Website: crate-barrel
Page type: cart
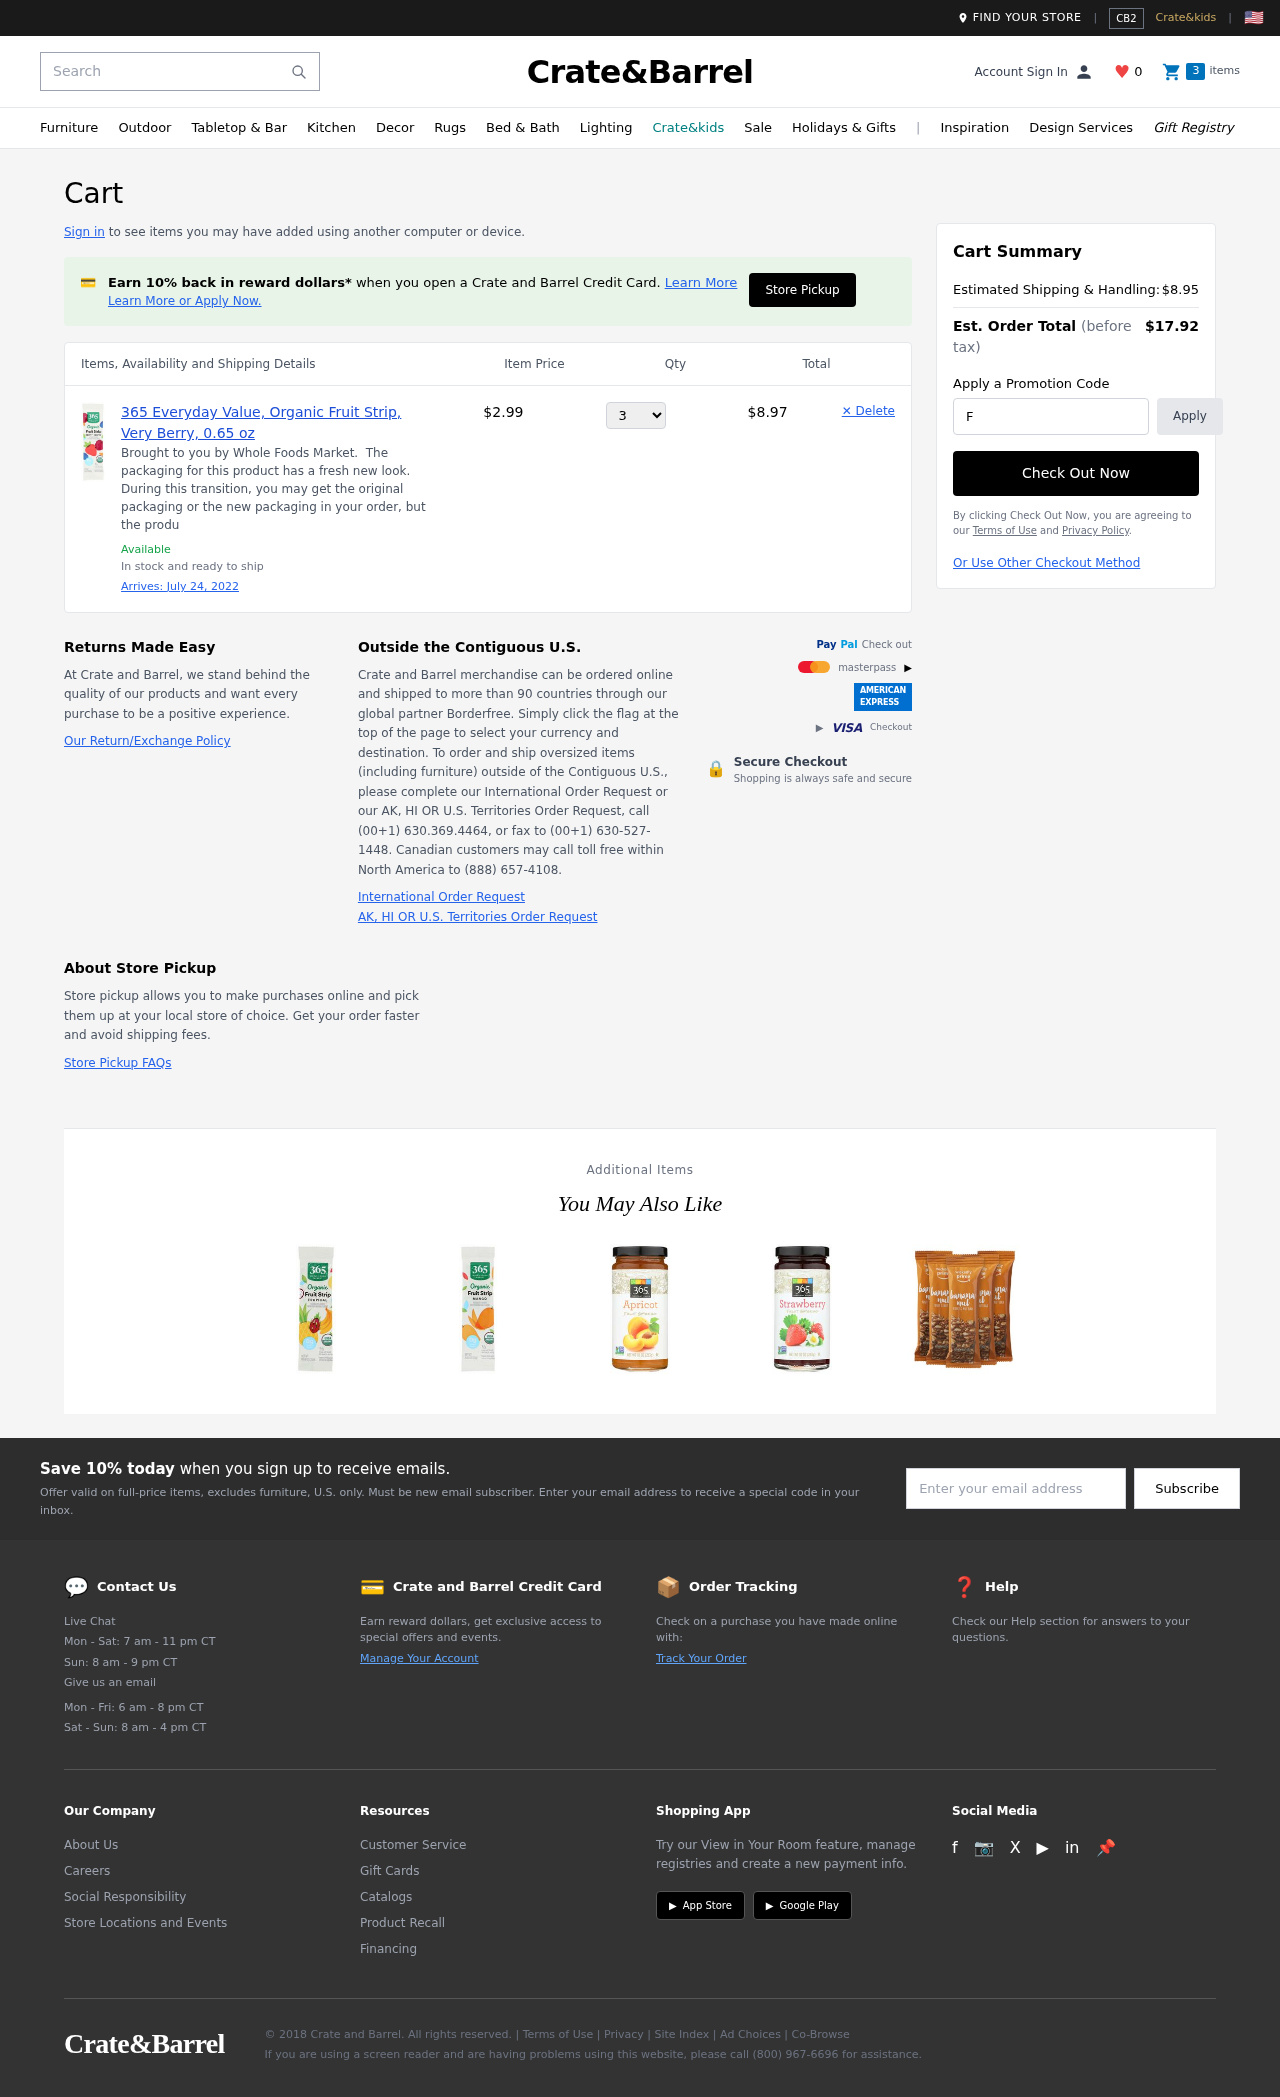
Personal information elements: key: PII_PROMO_CODE
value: FALL13
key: PII_EMAIL
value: jprice@yahoo.com
Product elements: key: PRODUCT1_DESC
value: Brought to you by Whole Foods Market.  The packaging for this product has a fresh new look. During this transition, you may get the original packaging or the new packaging in your order, but the produ
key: PRODUCT1_NAME
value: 365 Everyday Value, Organic Fruit Strip, Very Berry, 0.65 oz
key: PRODUCT1_PRICE
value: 2.99
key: PRODUCT1_QUANTITY
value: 3
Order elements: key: ORDER_DELIVERY_DATE
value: July 24, 2022
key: ORDER_SUBTOTAL
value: $8.97
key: ORDER_SHIPPING_COST
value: $8.95
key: ORDER_TOTAL
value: $17.92